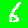
Digit: 6